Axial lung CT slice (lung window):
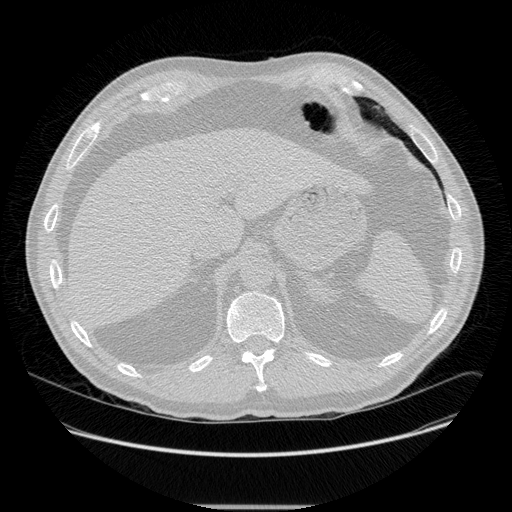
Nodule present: no